Field crop: maize
Growth stage: 2
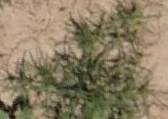
Species: salsola